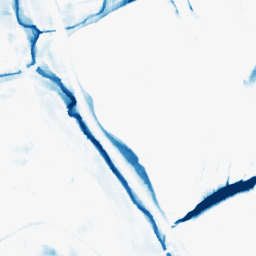
Category: morphological
Decomposition family: morphological_rect
Decomposition parameters: operation: closing
width: 20
height: 20
Upsampling method: quadratic
Upsampling parameters: scale: 8
Upsampling scale: 8